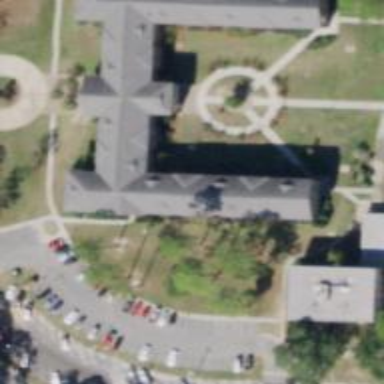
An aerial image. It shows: Dormitory building.